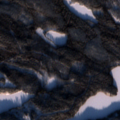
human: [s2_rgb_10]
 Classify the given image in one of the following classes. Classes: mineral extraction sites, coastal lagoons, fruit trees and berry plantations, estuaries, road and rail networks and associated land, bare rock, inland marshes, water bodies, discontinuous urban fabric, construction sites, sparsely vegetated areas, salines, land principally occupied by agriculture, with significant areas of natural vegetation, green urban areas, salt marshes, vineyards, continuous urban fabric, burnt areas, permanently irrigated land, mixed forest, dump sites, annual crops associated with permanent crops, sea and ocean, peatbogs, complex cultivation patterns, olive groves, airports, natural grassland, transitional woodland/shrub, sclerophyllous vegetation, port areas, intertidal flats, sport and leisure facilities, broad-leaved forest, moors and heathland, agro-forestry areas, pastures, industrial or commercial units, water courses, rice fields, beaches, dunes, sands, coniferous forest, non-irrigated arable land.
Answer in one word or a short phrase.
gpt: coniferous forest, mixed forest, water bodies